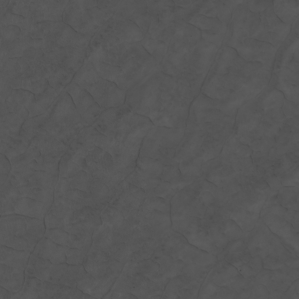
Label: non_frost